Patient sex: M
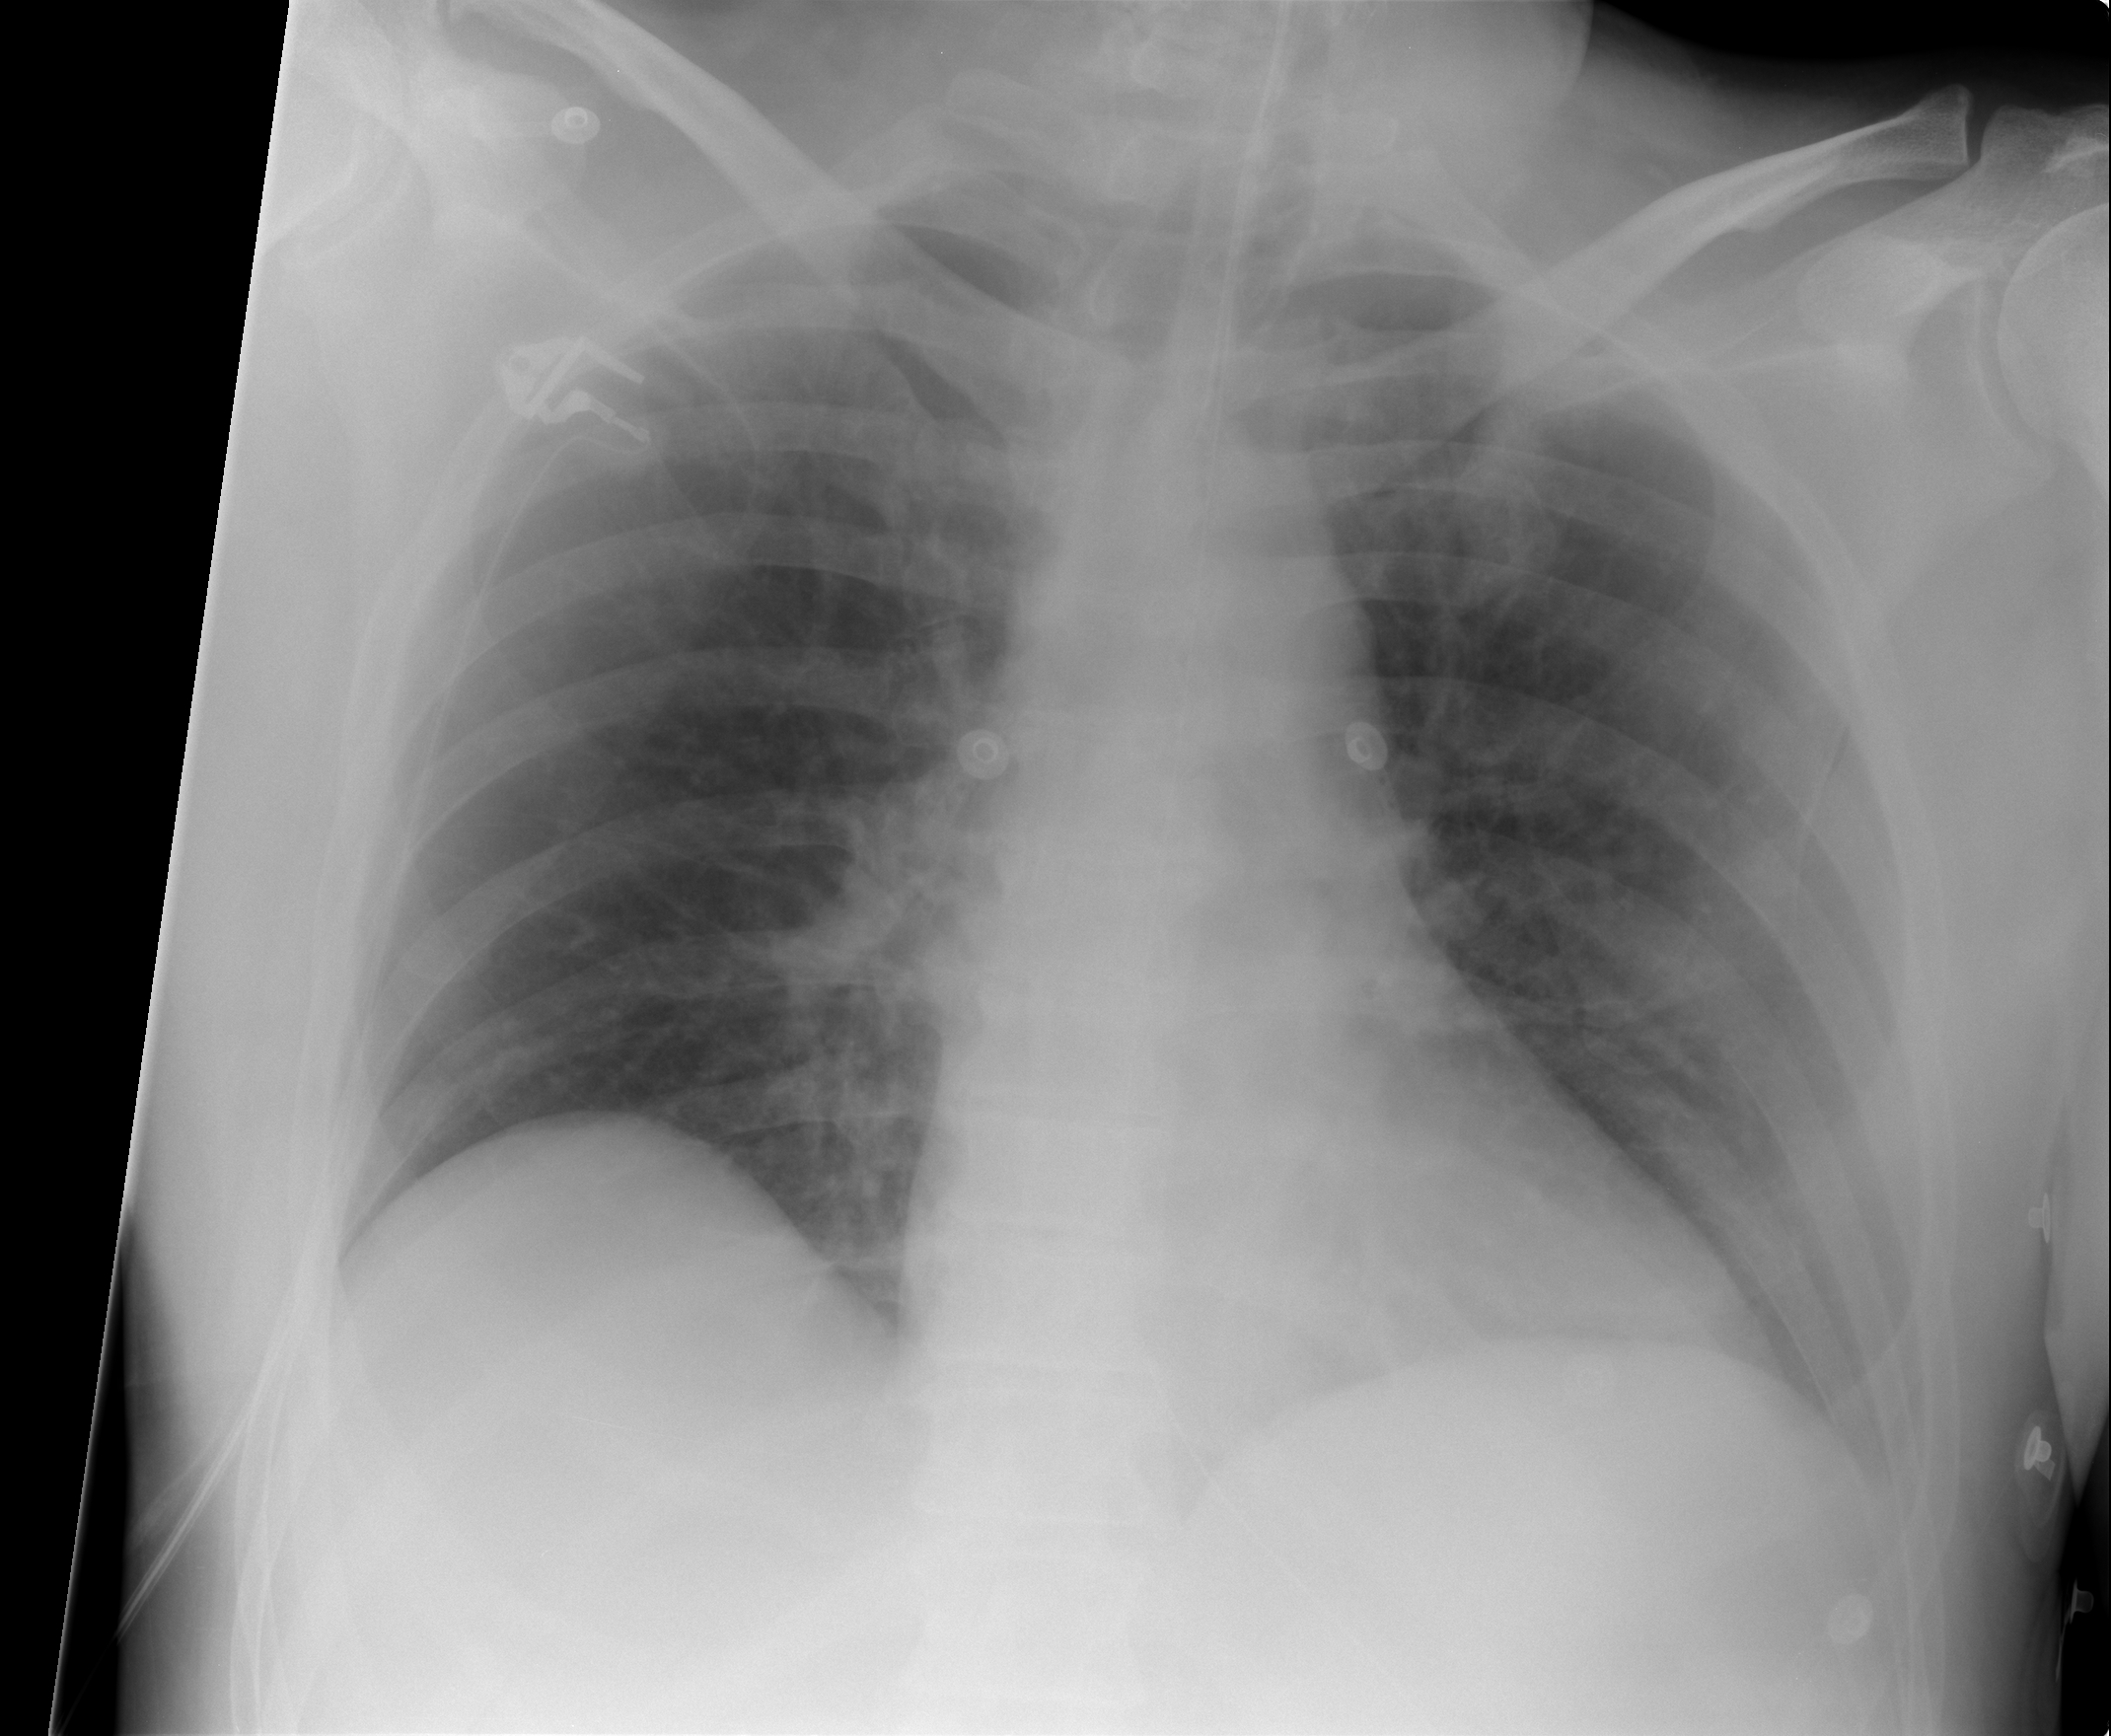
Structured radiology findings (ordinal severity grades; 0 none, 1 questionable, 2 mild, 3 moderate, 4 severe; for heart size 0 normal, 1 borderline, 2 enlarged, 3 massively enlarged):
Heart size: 2
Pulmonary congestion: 2
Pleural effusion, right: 0
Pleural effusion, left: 2
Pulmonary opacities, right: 0
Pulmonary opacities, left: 0
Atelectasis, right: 2
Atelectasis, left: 2